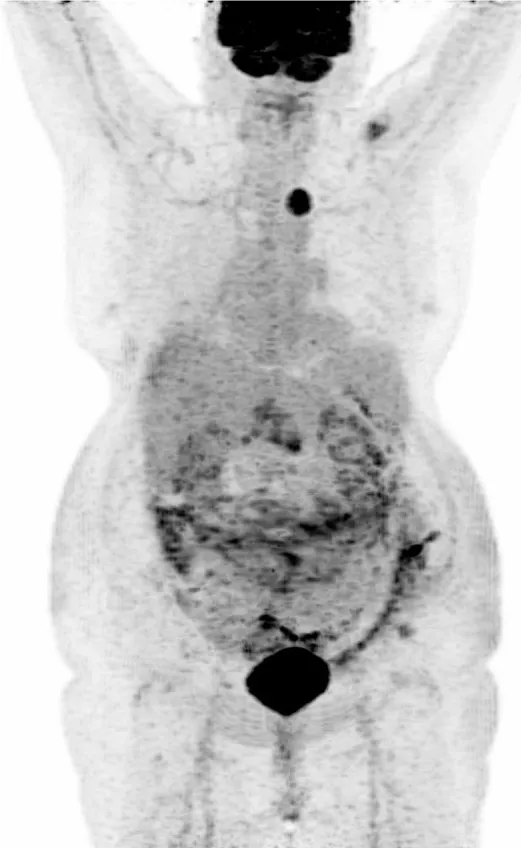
Maximal intensity projection of our patient. Acquisition of broadcoast images realized 60 min after injection of 252 Megabecquerels of FDG-IBA in a vein of the right wrist. Visualization of the supra-diaphragmatic isolated hypermetabolism.
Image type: radiology (pet)